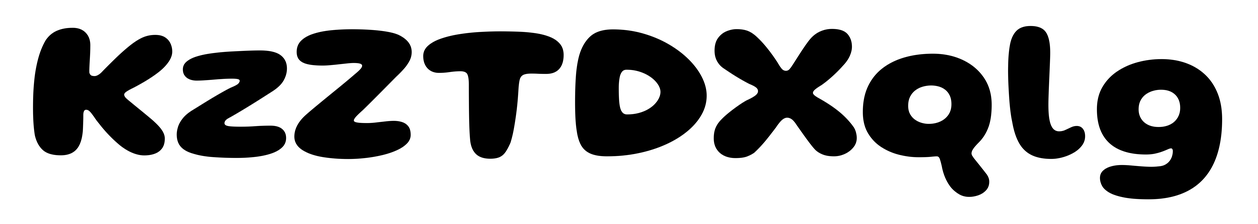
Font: Gluten_Bold